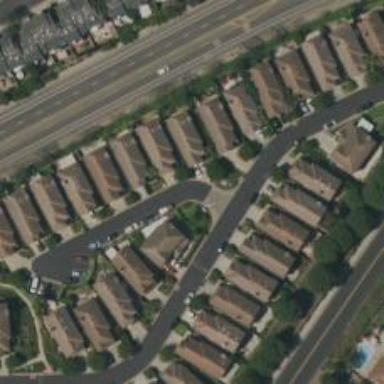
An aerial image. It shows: Living street.